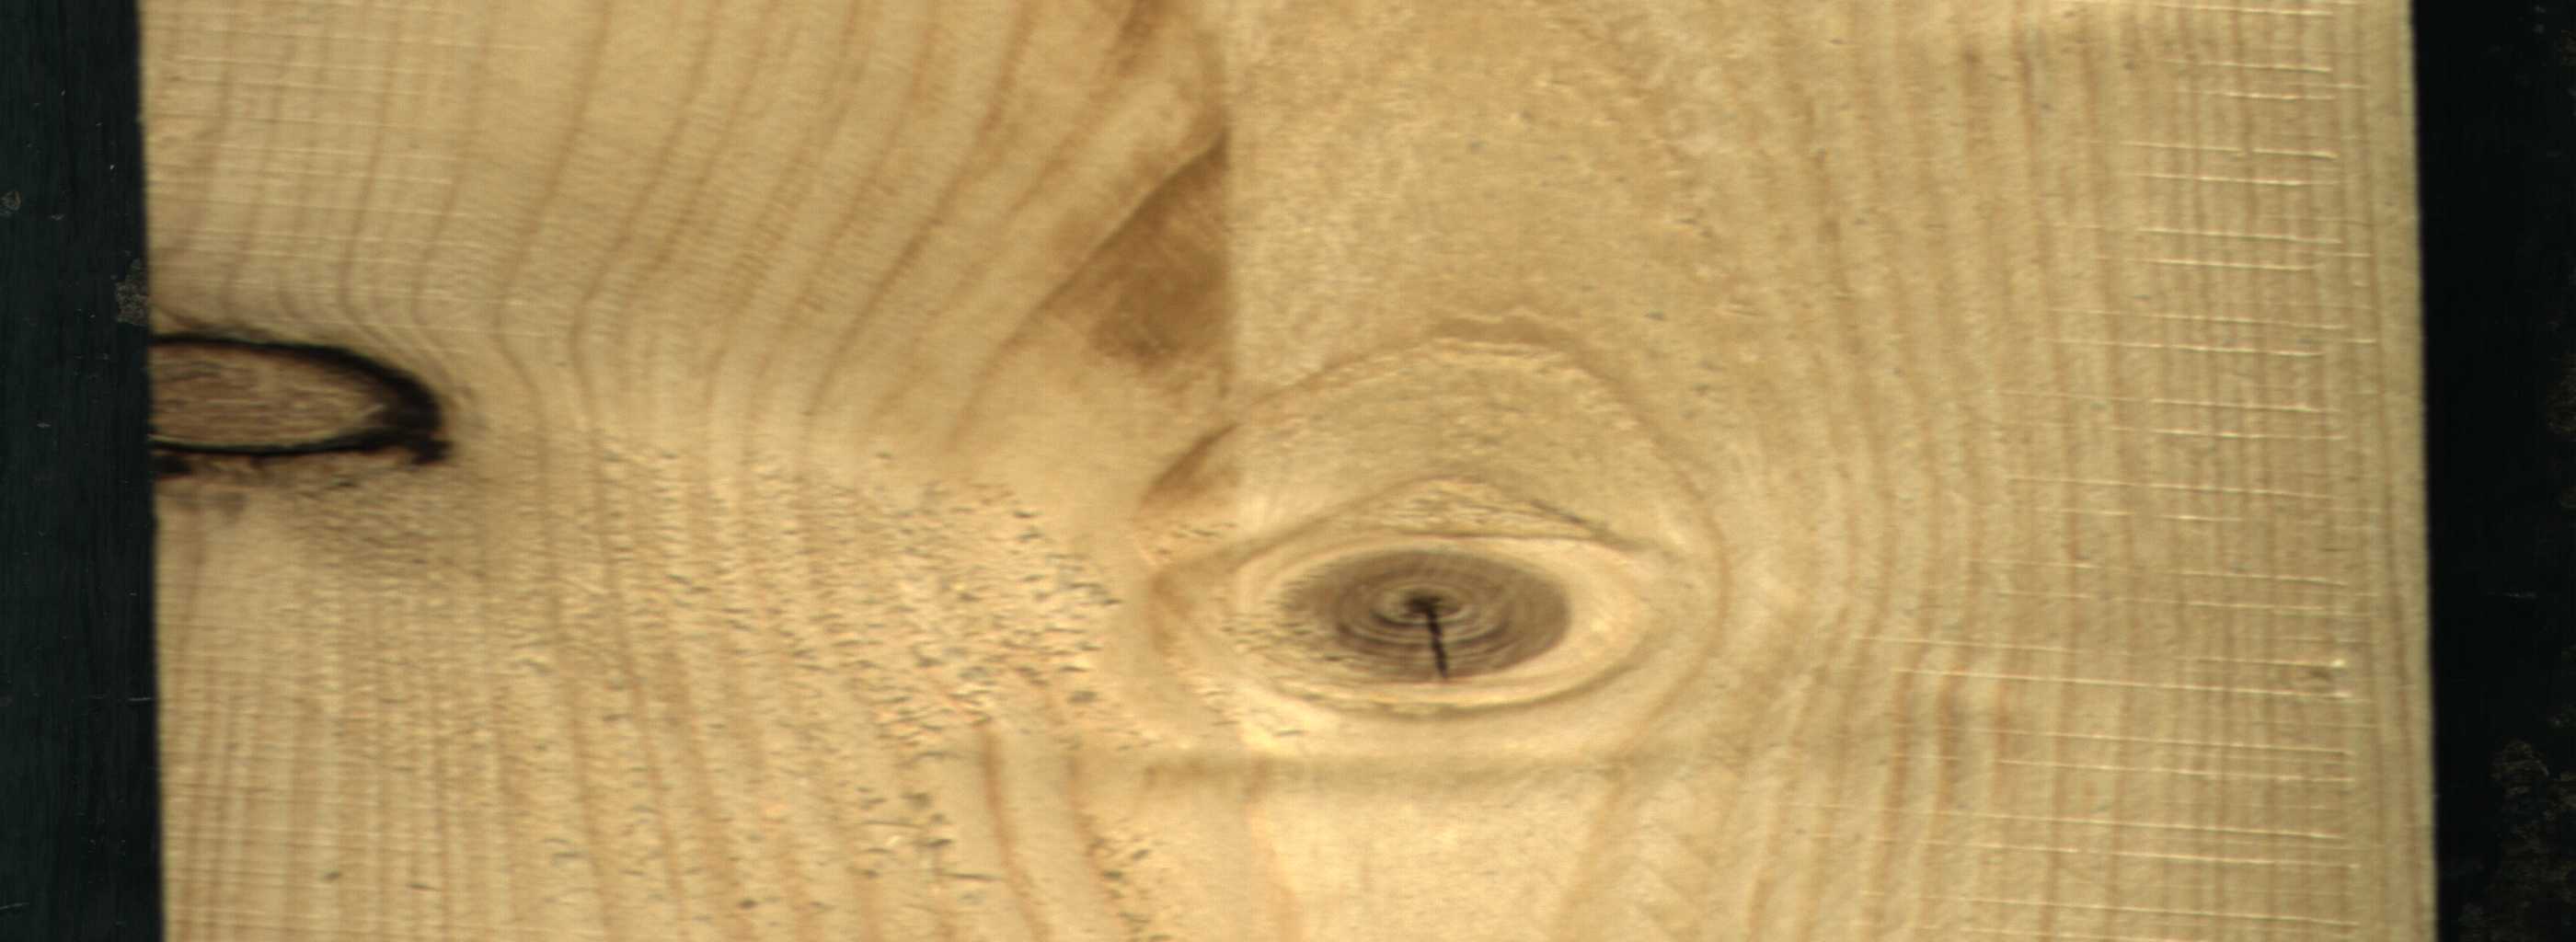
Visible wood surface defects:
knot_with_crack
Dead_Knot